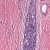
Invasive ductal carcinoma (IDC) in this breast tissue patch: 0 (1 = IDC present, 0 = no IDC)